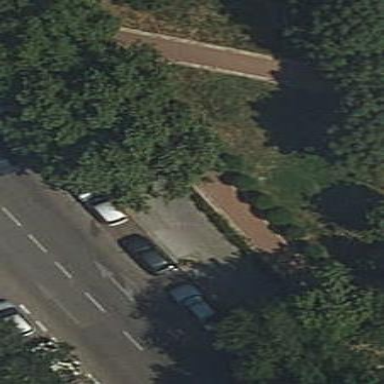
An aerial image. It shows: Garden with kerb border.